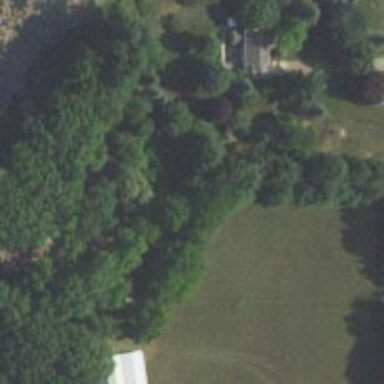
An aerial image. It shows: Driveway.